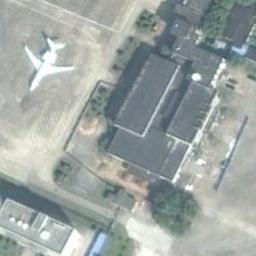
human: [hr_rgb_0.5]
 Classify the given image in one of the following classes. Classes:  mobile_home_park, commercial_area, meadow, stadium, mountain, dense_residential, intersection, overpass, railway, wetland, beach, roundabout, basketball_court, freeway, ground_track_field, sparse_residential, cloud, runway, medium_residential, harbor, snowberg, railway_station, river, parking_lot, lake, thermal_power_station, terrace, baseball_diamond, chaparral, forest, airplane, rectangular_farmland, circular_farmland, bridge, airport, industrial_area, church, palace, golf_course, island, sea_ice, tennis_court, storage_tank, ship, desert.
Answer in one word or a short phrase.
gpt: airplane